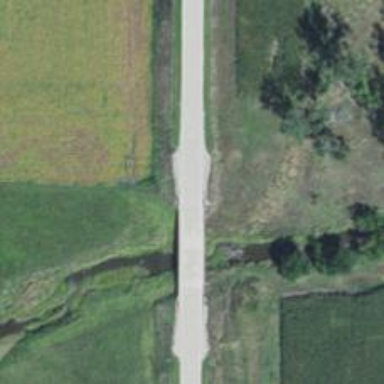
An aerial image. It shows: Tertiary road with bridge.